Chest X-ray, AP view. Patient: 66 years old, sex M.
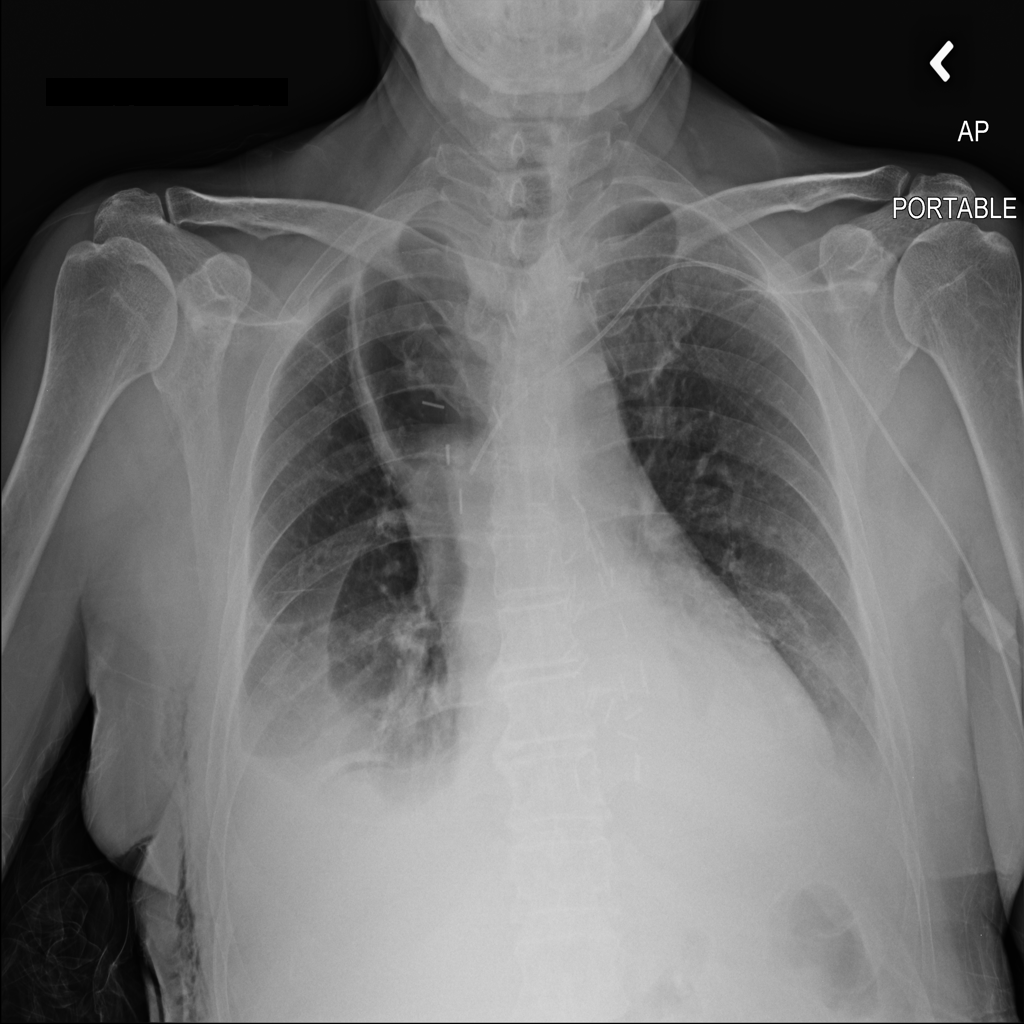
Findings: No Finding